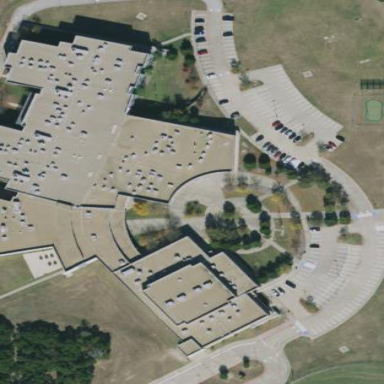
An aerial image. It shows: School building.